Question: I'm writing a project in OpenGL and I've encountered a problem with determining the position of object after translating and rotating the Model-View Matrix.
Just to visualize this, imagine how Earth is rotating around Sun, basically, I need to determine postion of Earth at runtime.
I'll divide my code into a few steps, let's assume we are at starting position of (0,0,0) and our rotation is equal to 0.
'''
while(true)
{
modelViewMatrix.PushMatrix(); //
modelViewMatrix.Translate(1, 1, 0); // 1
modelViewMatrix.Rotate(k++, 0, 1, 0); // 2
object.Draw(); // 3
modelViewMatrix.PopMatrix(); //
}
'''
1 - At this point determining position is easy, it's (1, 1, 0)
2 - Now we are rotating object over some constantly incrementing value to keep it moving around position (0, 0, 0)
3 - Drawing the object
Now I know that modelViewMatrix stores information like rotation and position but I don't know how to utilize this to find out the actual position of my object after translating and rotating it.
Here's my try at drawing what I'm talking about, the red question mark (?) indicates an example position of object that I'm trying to find.

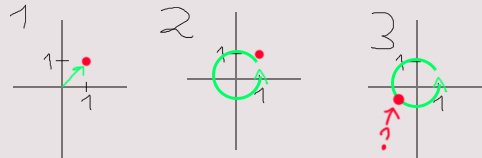
Answer: You should be able to create Vec3 at (0,0,0) and transform it by your matrix. That will give you the position of your 'Earth' - Your object probably already has a position, so you really should be using your matrix to transform your object's actual position rather than changing your entire model-view matrix just to draw the object there.
If you're curious how these matrices work, google "homogeneous transformation matrix" to read up on them.